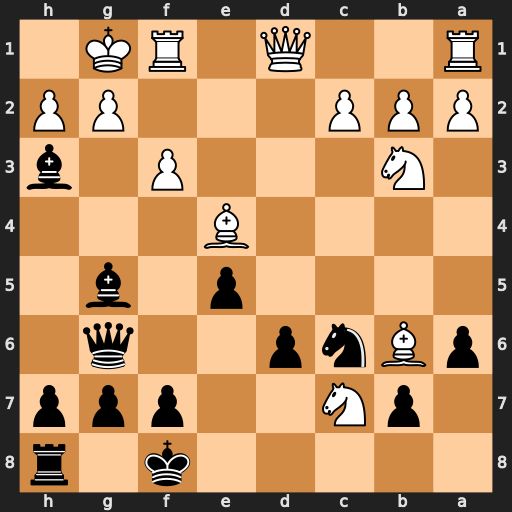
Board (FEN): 5k1r/1pN2ppp/pBnp2q1/4p1b1/4B3/1N3P1b/PPP3PP/R2Q1RK1
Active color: b
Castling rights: -
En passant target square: -
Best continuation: Be3+ Bxe3 Qxg2#